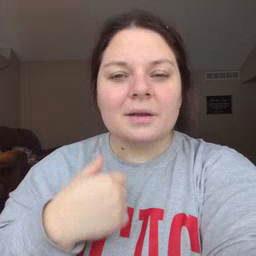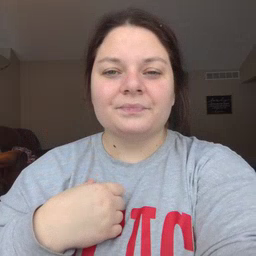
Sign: cry